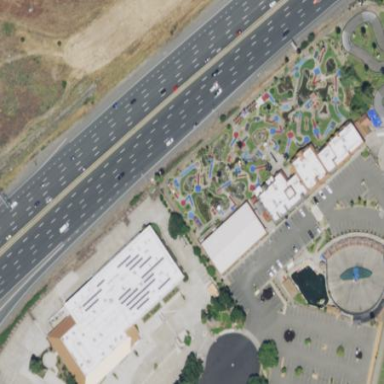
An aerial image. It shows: Miniature golf course.